A scalogram of one vibration snapshot from a rotating bearing is shown, computed with a continuous wavelet transform. Diagnose the bearing from this image, choosing from: normal, inner_race, outer_race, ball.
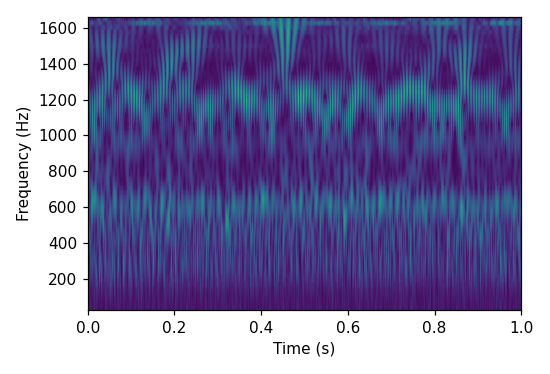
Answer: outer_race